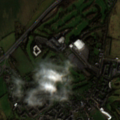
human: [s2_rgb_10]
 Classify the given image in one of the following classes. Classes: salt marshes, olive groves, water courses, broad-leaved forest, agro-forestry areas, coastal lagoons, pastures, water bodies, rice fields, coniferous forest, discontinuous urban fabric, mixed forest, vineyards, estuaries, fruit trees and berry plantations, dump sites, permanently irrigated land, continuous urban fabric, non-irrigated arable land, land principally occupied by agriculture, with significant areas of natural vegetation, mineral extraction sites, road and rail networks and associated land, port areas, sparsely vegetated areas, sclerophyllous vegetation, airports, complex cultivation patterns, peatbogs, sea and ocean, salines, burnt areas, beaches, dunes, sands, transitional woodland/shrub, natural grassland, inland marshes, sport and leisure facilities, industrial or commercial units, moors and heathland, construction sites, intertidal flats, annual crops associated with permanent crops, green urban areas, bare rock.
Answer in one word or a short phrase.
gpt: discontinuous urban fabric, industrial or commercial units, road and rail networks and associated land, sport and leisure facilities, non-irrigated arable land, pastures, land principally occupied by agriculture, with significant areas of natural vegetation